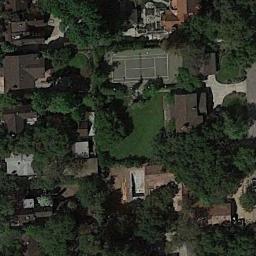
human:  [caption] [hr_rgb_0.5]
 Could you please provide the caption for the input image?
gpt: The tennis court is on the grass next to some buildings and trees .

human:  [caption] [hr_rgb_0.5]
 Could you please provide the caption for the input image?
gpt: Many buildings are beside the tennis courts .

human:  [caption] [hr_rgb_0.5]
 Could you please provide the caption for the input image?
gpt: There is a small tennis court on the left side of the building .

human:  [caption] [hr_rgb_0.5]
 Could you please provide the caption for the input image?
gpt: Tennis court and swimming pool in the middle of a residential area surrounded by trees .

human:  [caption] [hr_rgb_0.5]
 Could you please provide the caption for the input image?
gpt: There are many green trees and some buildings around the tennis court .